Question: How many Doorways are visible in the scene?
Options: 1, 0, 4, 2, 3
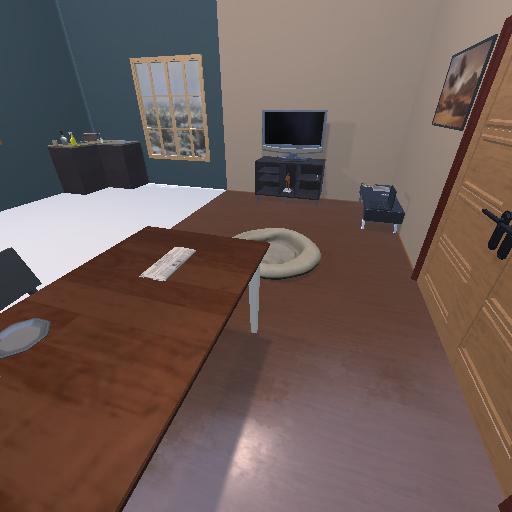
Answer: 1